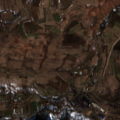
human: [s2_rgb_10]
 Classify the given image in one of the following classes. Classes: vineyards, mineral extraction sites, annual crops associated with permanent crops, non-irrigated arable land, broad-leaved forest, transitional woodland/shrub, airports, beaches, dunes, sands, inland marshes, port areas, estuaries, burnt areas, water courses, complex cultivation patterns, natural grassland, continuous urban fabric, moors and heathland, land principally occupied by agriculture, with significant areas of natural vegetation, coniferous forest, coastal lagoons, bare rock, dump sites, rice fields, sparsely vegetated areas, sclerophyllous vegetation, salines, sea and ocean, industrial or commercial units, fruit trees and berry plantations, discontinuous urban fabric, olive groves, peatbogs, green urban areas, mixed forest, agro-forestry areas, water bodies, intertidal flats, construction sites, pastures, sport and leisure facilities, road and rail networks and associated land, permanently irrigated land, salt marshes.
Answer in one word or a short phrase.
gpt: complex cultivation patterns, land principally occupied by agriculture, with significant areas of natural vegetation, broad-leaved forest